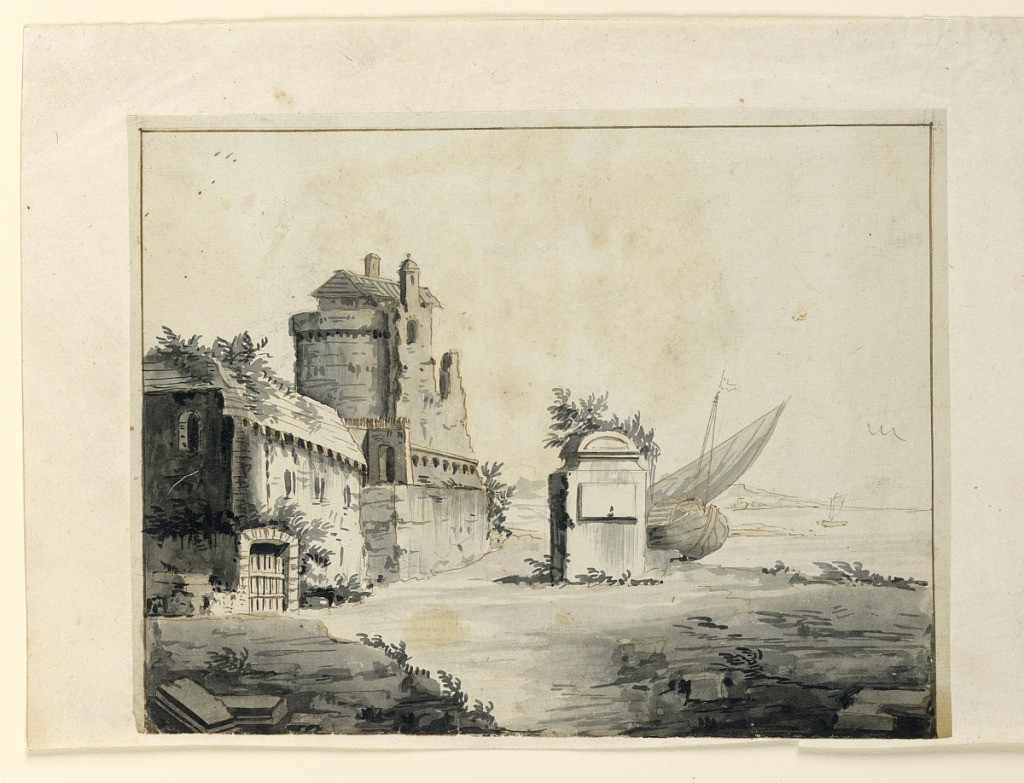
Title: Stage Design, Ruins Near Shore
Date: ca. 1780
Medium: Pen and bistre ink, brush and sepia wash on paper
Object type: Drawing
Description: Horizontal rectangle. Ruined castle near seashore with boats.